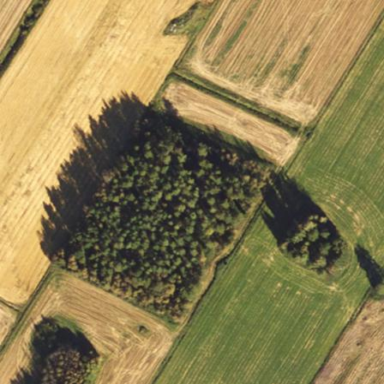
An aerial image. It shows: Forest dominated by needle-leaved trees.